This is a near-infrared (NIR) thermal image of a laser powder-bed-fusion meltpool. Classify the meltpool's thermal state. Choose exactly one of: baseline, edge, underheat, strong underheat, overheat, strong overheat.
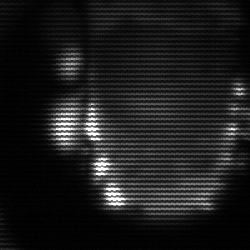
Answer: baseline